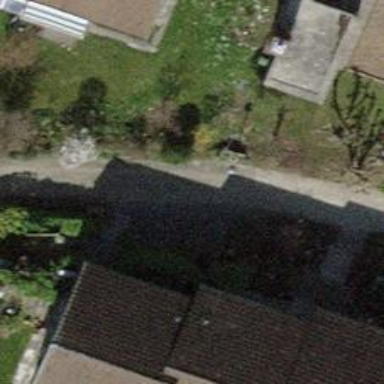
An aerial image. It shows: Driveway made of paving stones.